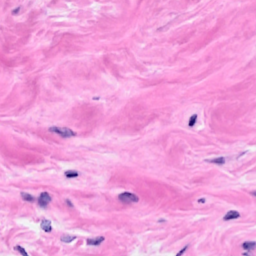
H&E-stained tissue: Breast